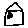
Label: house